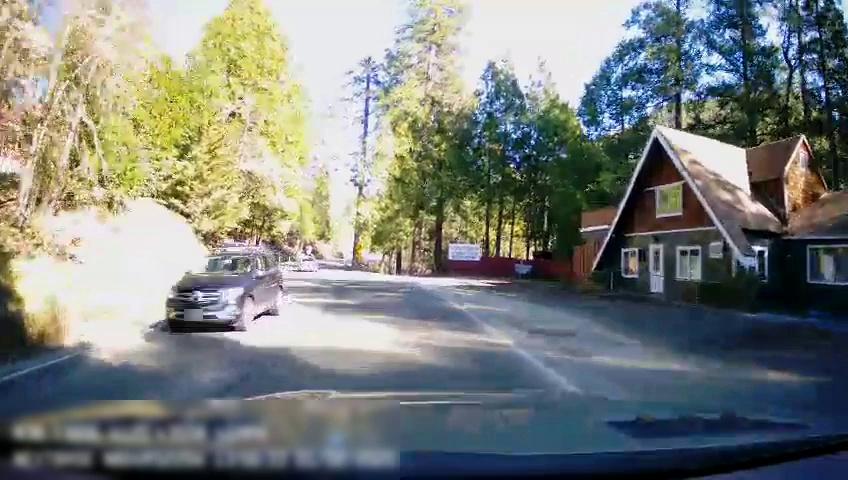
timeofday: Day
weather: Sunny
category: Drivable Space
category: Vehicles | SUV
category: Vehicles | Car
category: Lanes | Alternate Lane
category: Lanes | Opposite Lane
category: Traffic | Signs